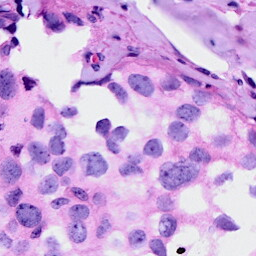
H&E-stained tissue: Breast